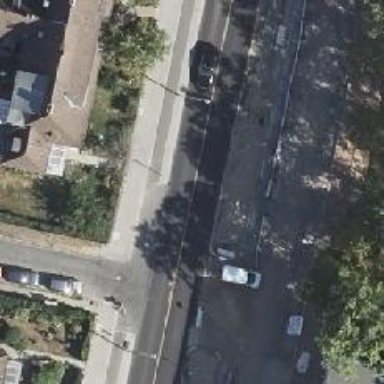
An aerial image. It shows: Secondary road with asphalt surface and cycle track on the right side.